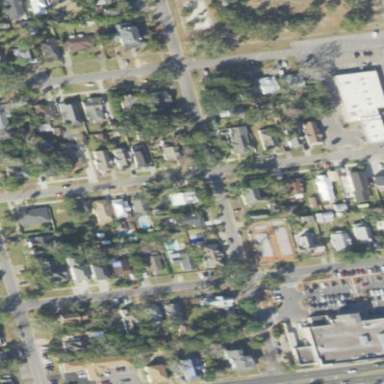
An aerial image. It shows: Single-family residential area.